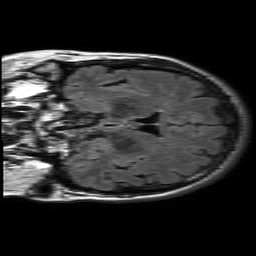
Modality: FLAIR
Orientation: coronal
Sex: female
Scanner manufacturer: philips
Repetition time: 11 s
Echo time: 0.125 s